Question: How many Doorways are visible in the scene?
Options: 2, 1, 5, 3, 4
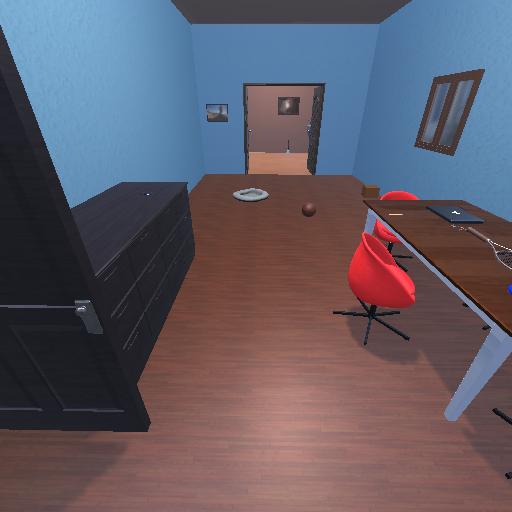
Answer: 2